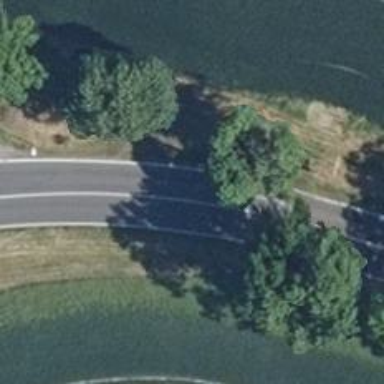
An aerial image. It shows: Tertiary road with asphalt surface.